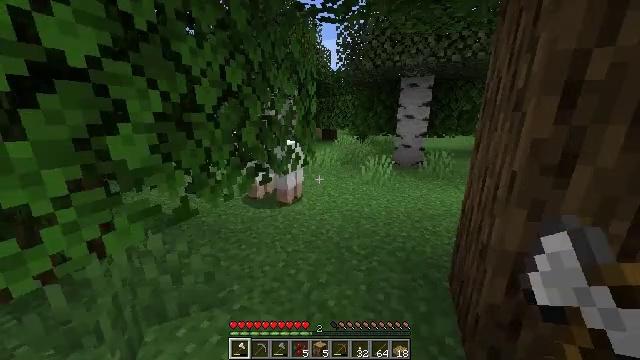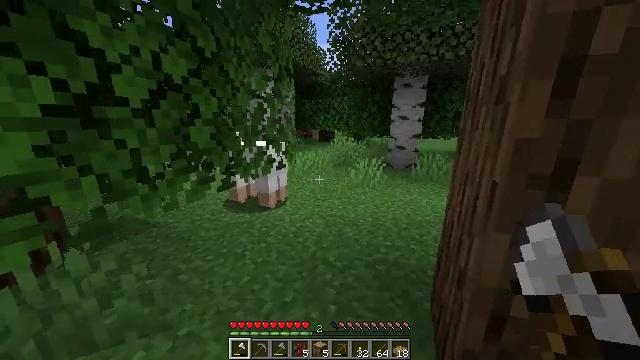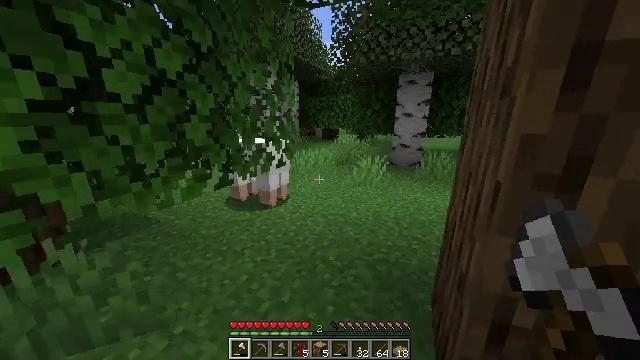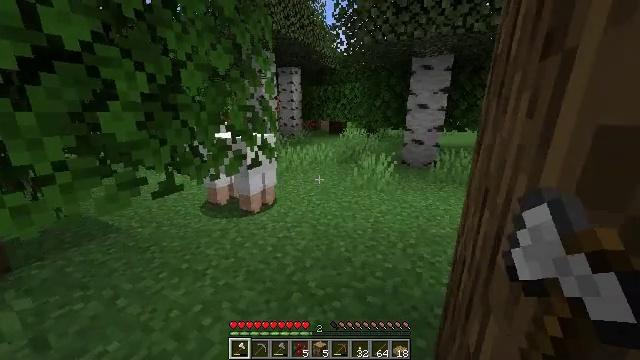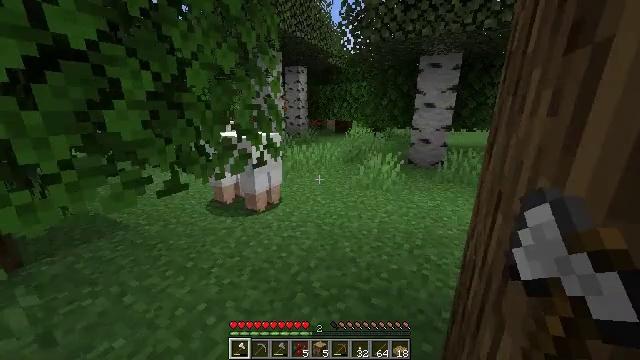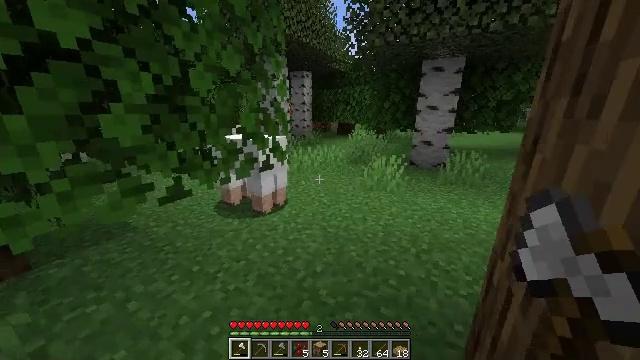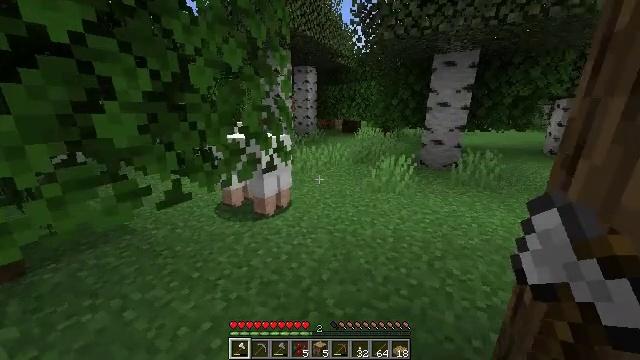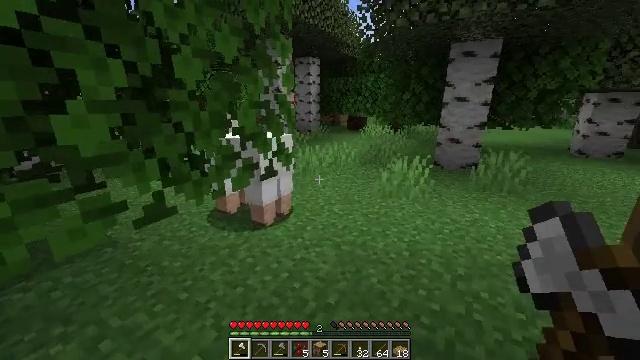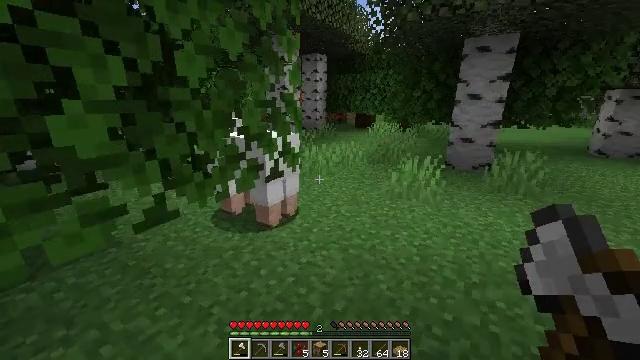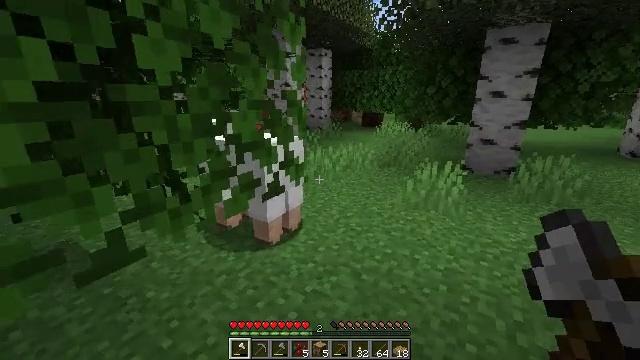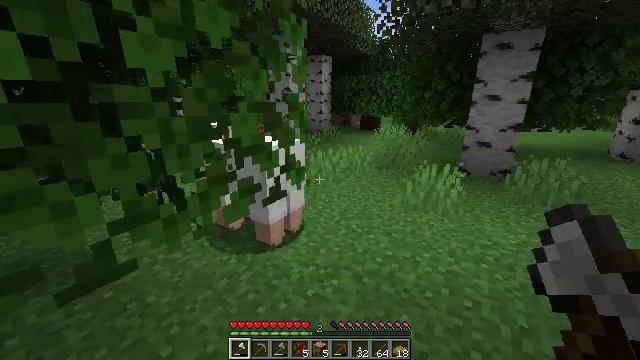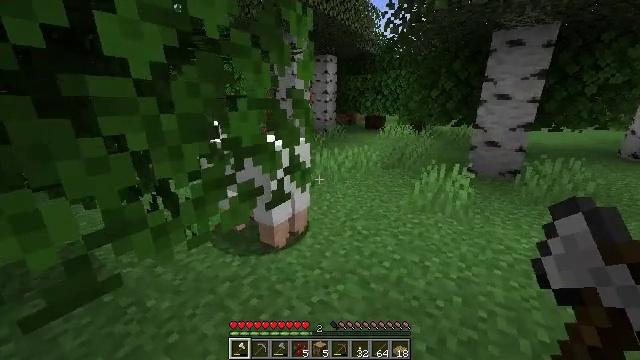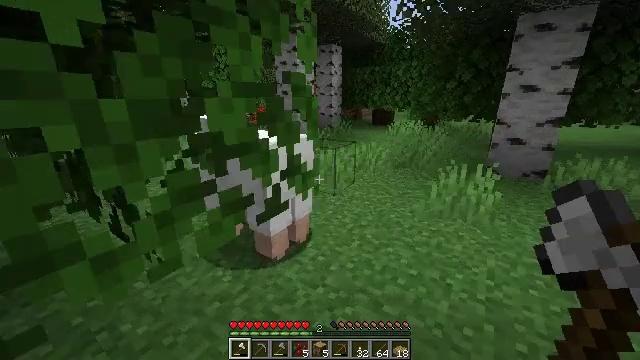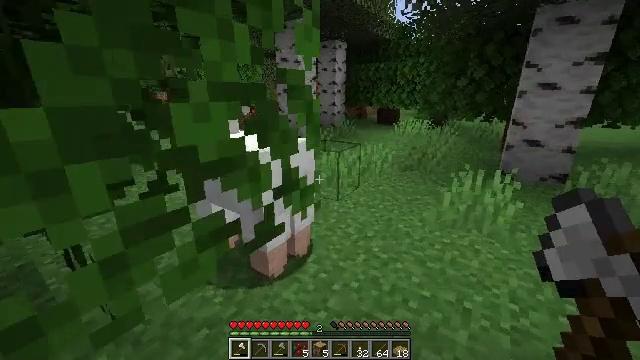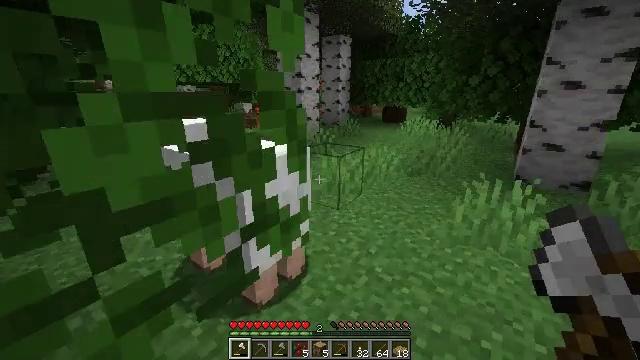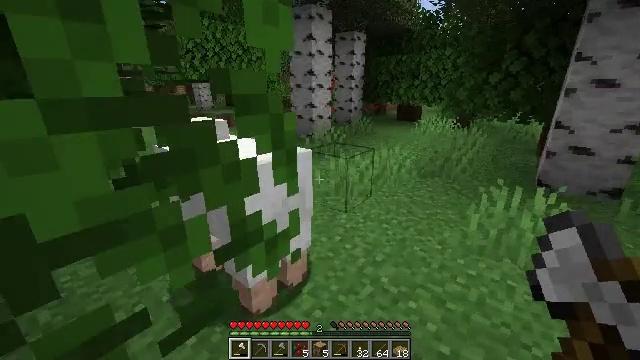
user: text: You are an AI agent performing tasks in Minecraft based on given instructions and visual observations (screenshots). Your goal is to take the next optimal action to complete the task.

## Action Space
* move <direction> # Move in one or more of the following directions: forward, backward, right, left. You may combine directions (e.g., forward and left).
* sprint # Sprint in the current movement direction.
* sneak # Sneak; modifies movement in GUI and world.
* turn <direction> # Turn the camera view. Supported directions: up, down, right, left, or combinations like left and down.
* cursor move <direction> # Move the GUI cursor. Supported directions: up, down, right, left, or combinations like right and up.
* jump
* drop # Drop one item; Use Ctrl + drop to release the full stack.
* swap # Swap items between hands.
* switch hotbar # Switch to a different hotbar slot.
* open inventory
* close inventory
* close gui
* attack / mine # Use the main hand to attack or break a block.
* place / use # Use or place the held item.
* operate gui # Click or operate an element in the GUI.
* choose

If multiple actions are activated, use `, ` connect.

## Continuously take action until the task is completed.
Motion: motion action
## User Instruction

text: Kill the sheep.
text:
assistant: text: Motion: move forward and move right
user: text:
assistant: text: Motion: move forward and move right, turn left
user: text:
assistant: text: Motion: move forward, turn left
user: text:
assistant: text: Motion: move forward, turn left
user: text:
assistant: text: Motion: move forward
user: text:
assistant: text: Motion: move forward
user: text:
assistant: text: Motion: move forward
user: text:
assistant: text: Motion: move forward, turn left
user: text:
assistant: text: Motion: move forward
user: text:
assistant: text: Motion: move forward
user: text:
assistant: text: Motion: move forward, turn left
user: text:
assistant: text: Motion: move forward
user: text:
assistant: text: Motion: move forward
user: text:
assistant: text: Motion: move forward and move right, turn left
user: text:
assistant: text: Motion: move forward and move right, turn left
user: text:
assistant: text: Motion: move forward and move right, turn left and down
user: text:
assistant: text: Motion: move forward and move right, turn left and down
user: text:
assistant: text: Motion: move forward and move right, turn left
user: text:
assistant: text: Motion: move forward and move right, turn left
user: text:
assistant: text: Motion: move forward, turn left
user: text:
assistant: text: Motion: turn left
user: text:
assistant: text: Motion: no_op
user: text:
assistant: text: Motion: attack / mine
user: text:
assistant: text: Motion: attack / mine
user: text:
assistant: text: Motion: attack / mine
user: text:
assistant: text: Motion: no_op
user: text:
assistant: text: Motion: move forward
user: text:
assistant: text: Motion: move forward
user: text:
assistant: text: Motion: no_op